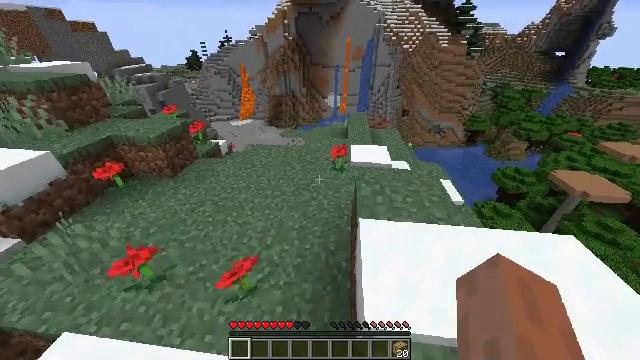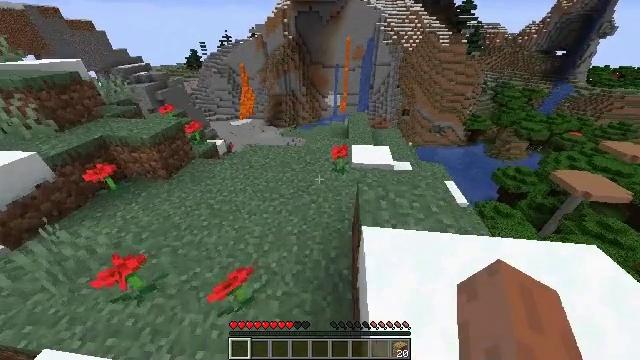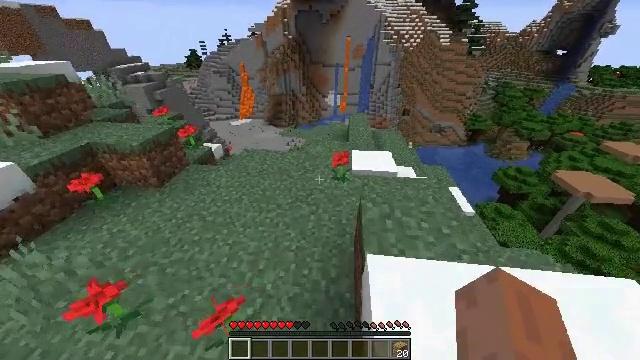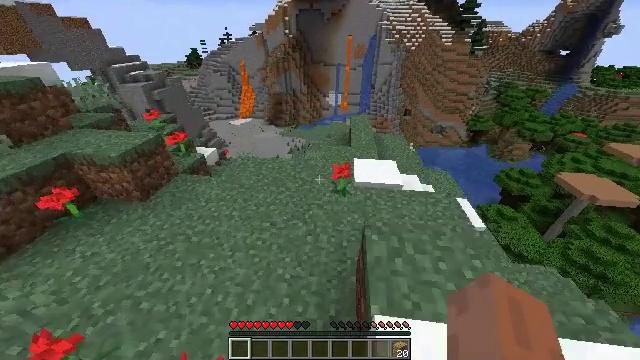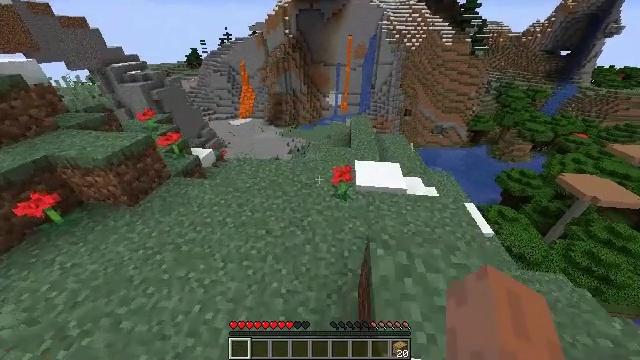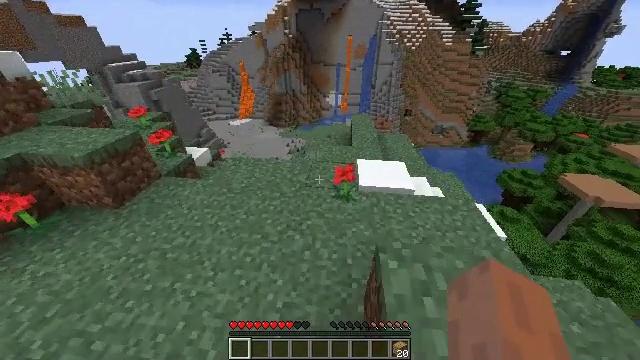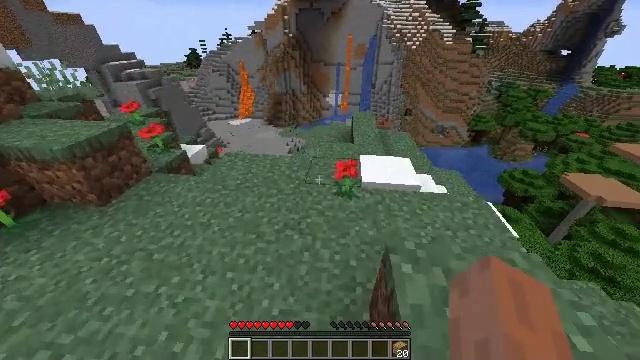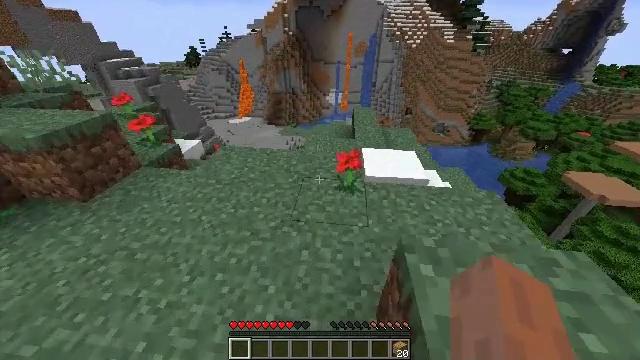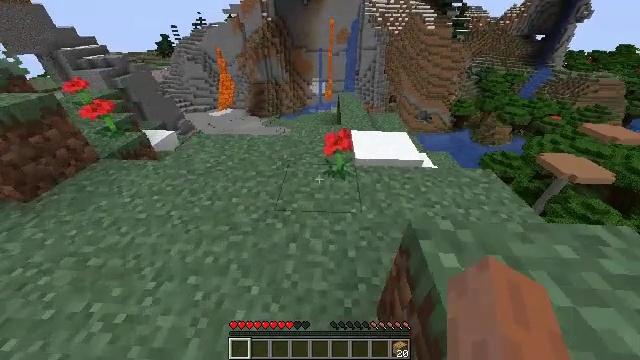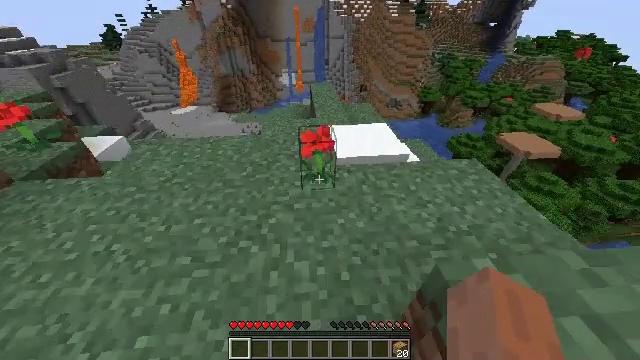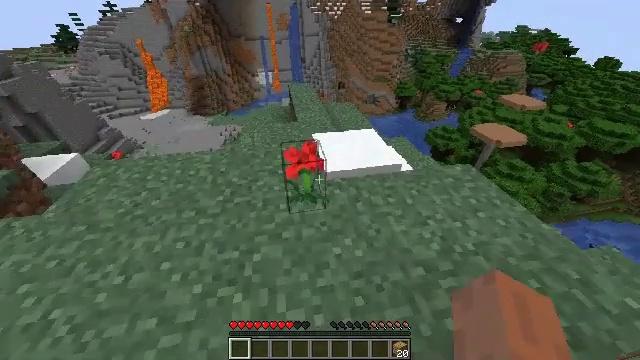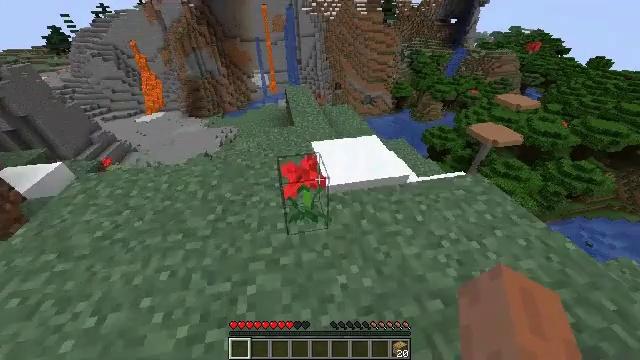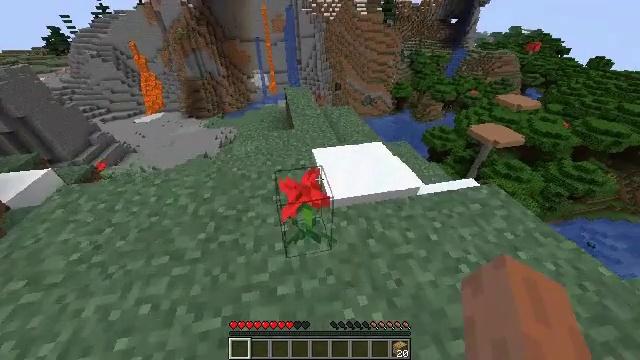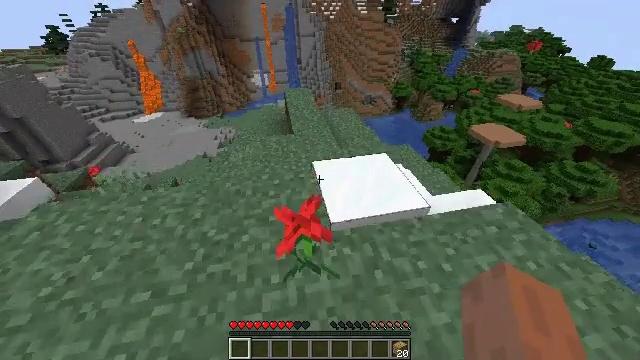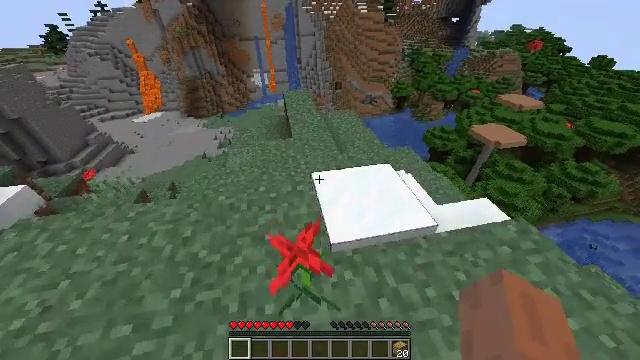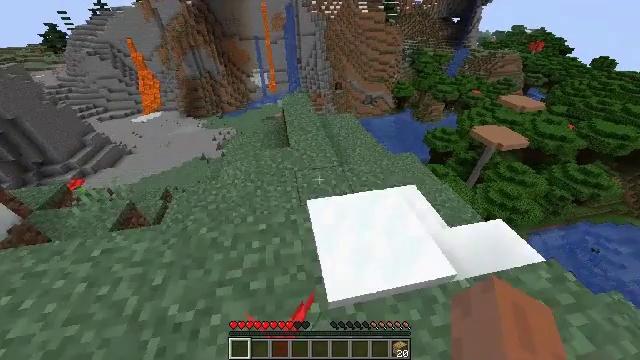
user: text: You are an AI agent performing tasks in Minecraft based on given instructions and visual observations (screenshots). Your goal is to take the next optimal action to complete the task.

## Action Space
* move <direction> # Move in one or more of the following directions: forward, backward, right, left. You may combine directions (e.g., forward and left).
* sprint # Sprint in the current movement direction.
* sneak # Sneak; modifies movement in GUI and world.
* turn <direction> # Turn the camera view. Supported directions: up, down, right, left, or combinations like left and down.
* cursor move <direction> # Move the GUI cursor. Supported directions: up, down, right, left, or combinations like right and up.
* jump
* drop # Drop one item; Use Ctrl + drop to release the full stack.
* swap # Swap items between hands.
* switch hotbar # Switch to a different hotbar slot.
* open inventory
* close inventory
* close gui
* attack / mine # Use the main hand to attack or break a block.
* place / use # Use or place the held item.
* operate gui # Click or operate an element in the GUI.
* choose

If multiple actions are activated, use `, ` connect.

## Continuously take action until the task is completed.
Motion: motion action
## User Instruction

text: Combat the sheep.
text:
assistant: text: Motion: move forward
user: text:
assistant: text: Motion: move forward
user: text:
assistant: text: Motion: move forward
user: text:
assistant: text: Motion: move forward
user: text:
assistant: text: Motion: move forward
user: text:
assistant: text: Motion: move forward
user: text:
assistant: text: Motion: move forward
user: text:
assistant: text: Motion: move forward, turn right and down
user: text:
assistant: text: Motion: move forward, turn right and down
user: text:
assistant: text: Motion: move forward, turn right
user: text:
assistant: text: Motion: move forward
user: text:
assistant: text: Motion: move forward
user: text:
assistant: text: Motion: move forward
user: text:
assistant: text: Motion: move forward
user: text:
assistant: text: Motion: move forward
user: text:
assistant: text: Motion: move forward
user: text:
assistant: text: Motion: move forward
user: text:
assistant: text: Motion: move forward
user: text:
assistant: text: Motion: move forward
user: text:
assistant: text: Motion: move forward, turn left
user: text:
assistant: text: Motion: move forward
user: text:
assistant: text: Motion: move forward
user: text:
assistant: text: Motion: move forward
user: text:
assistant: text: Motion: move forward
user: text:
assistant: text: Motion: move forward
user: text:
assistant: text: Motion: move forward
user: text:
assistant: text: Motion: move forward
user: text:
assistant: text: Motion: move forward
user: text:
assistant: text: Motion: move forward
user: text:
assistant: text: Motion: move forward